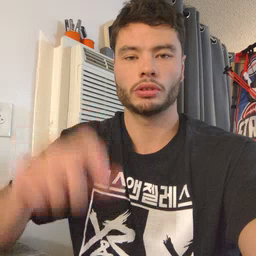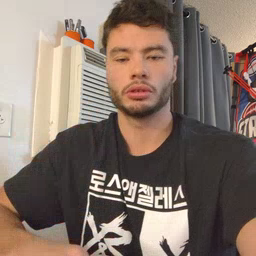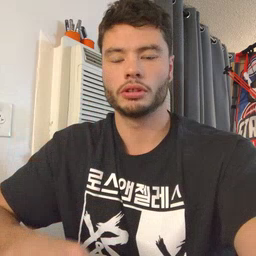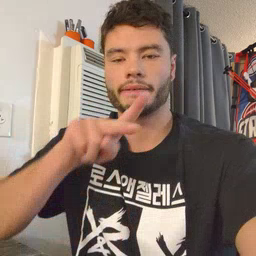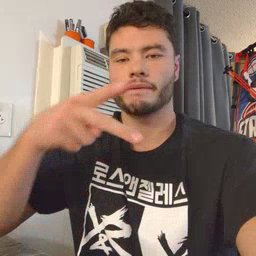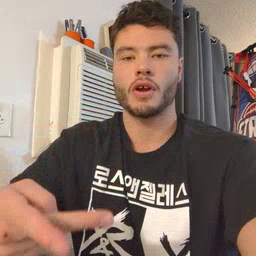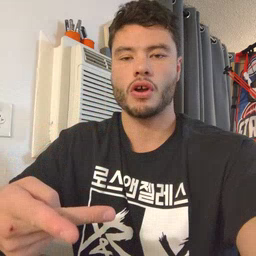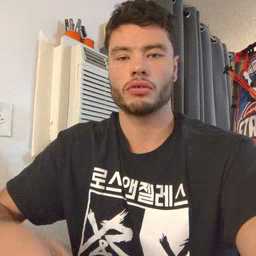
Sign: fall